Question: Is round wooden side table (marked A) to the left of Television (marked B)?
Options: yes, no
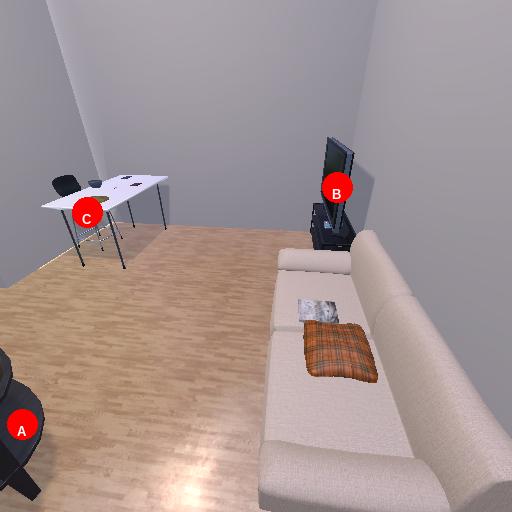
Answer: yes